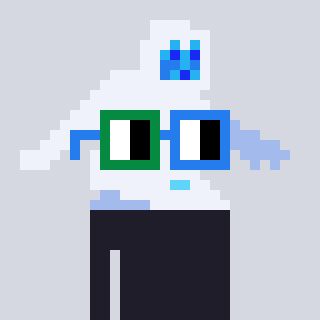
a pixel art character with square green and blue glasses, a yeti-shaped head and a grayscale-colored body on a cool background